【题型】填空题　【知识点】向量　【难度】easy
如图，在$\triangle ABC$中，点$D$在边$BC$上，线段$AD$经过重心$G$，向量$\overrightarrow{BA}=\vec{a}$，向量$\overrightarrow{BC}=\vec{b}$，那么向量$\overrightarrow{AG} = \underline{\quad}$（用向量$\vec{a}$、$\vec{b}$表示）．

\vspace{0.2cm}
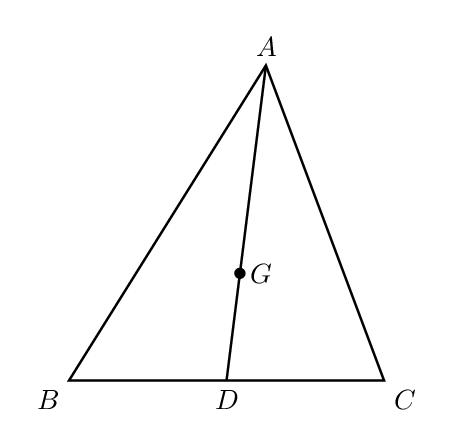
【解答】
\noindent \textbf{【答案】} $\boldsymbol{-\dfrac{2}{3}\vec{a}+\dfrac{1}{3}\vec{b}}$

\vspace{0.2cm}
\noindent \textbf{【详解】} 解：如图，$\because AD$是中线，$\overrightarrow{BC}=\vec{b}$，
$\therefore \overrightarrow{BD}=\dfrac{1}{2}\vec{b}$，

$\because \overrightarrow{BA}=\vec{a}$，
$\therefore \overrightarrow{DA}=\overrightarrow{BA}-\overrightarrow{BD}=\vec{a}-\dfrac{1}{2}\vec{b}$，
根据三角形的重心性质，$AG=\dfrac{2}{3}AD$，
$\therefore \overrightarrow{AG}=\dfrac{2}{3}\overrightarrow{AD}=\dfrac{2}{3}\left(\dfrac{1}{2}\vec{b}-\vec{a}\right)=-\dfrac{2}{3}\vec{a}+\dfrac{1}{3}\vec{b}$，
故答案为：$\boldsymbol{-\dfrac{2}{3}\vec{a}+\dfrac{1}{3}\vec{b}}$．

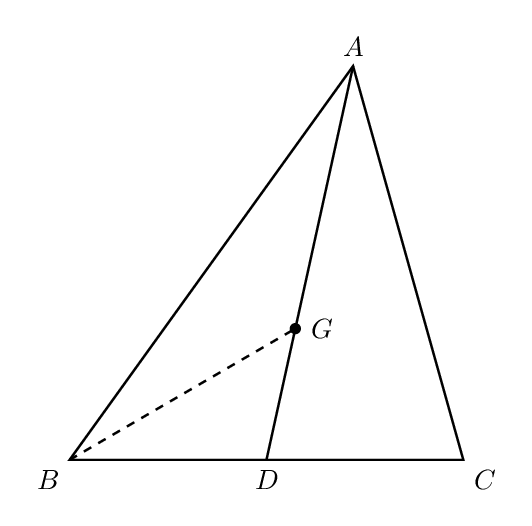